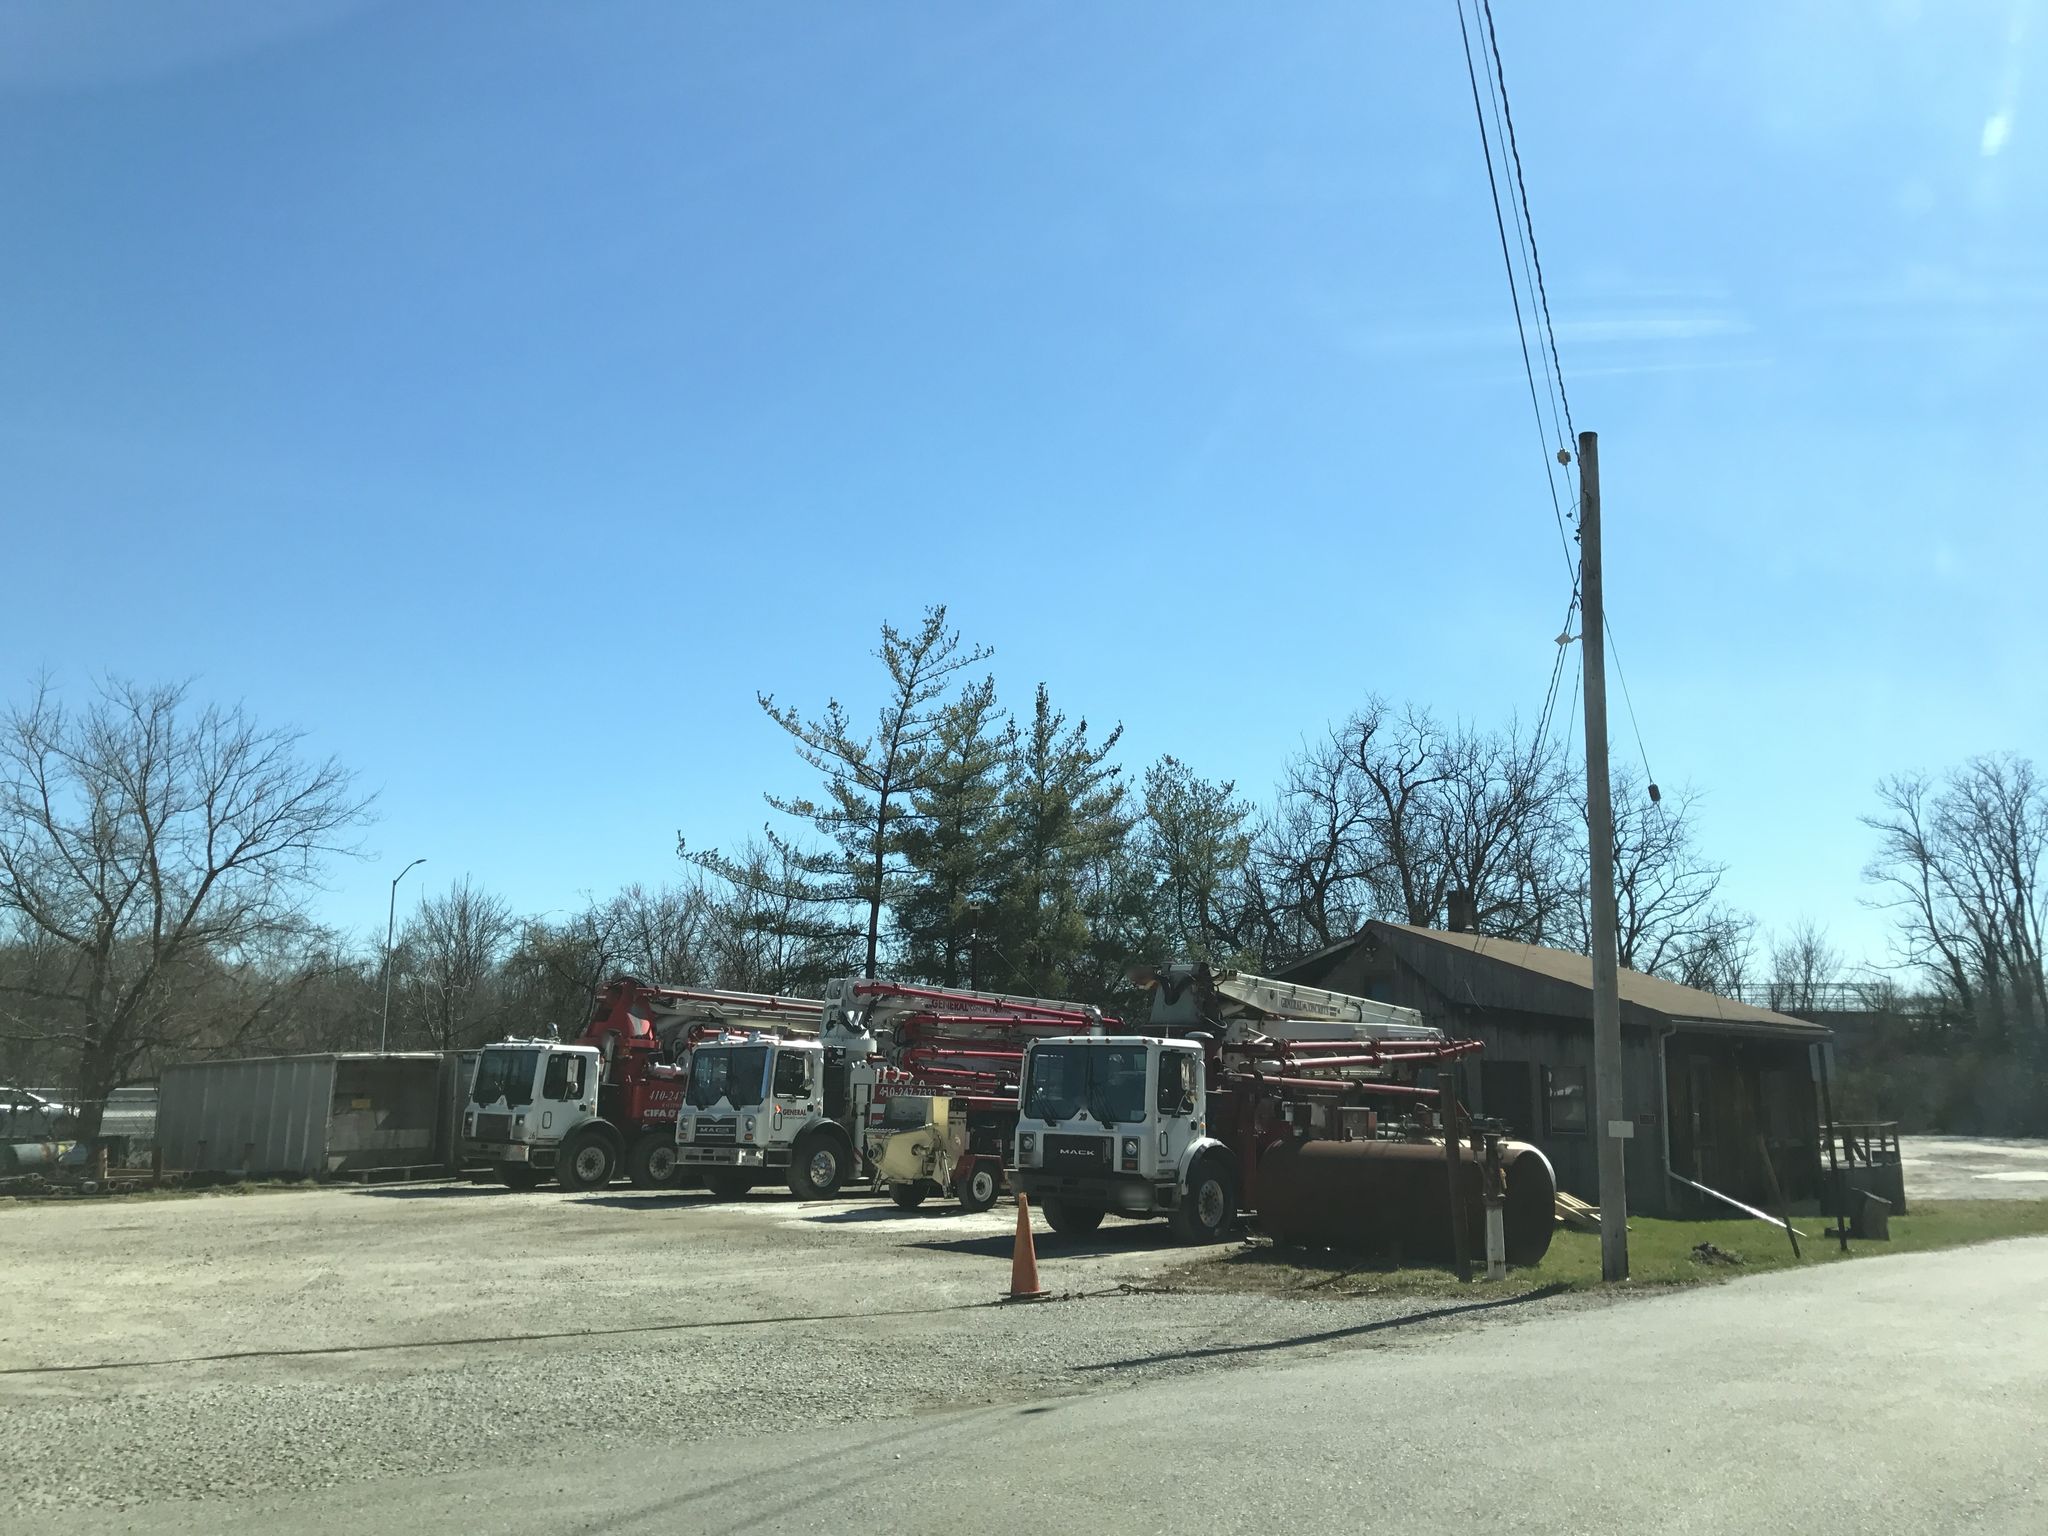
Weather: snowy
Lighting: day
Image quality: good
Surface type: driving surface
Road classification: service, residential, unclassified
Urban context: very low density rural
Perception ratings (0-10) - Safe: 2.28, Lively: 2.75, Beautiful: 4.71, Boring: 2.68, Depressing: 6.33, Wealthy: 6.95